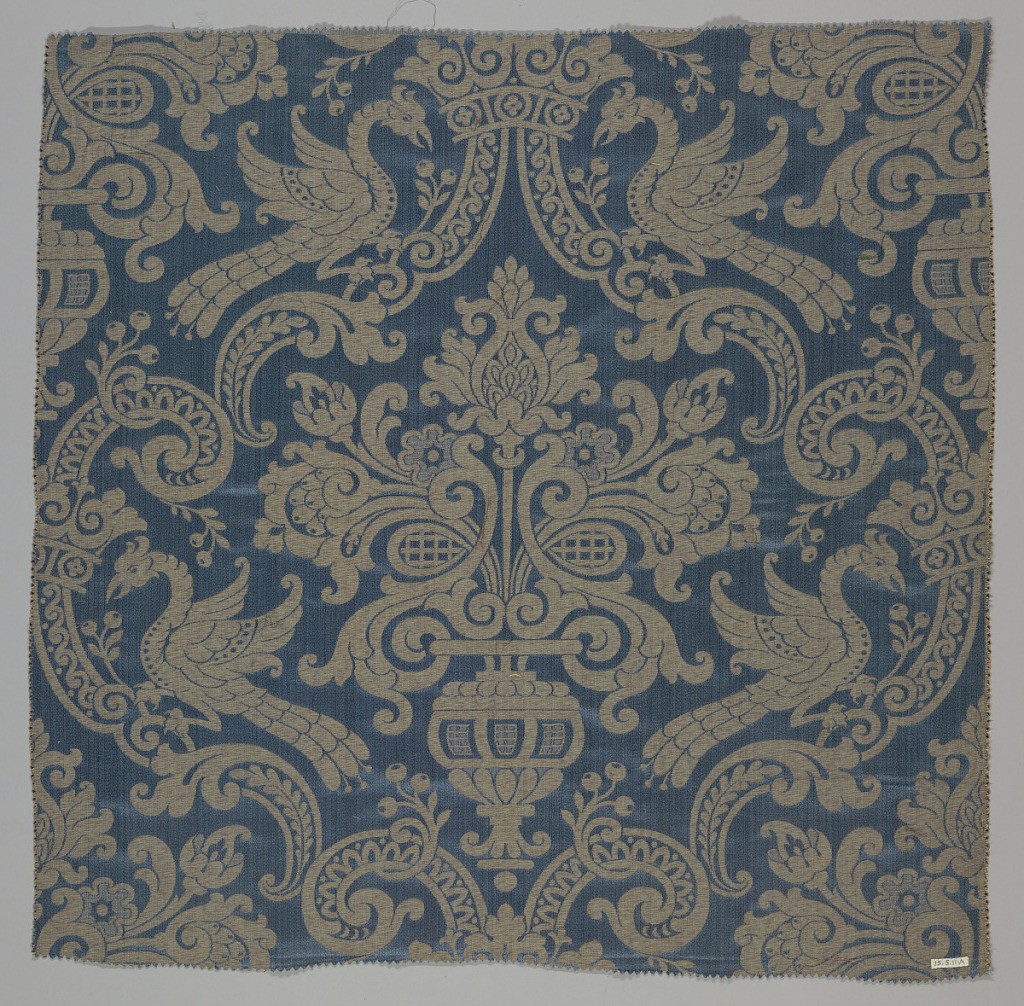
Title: Textile
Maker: Cheney Brothers, South Manchester, Connecticut, USA
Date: ca. 1915
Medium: silk Technique: compound satin weave
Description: Dark blue and beige reproduction textile inspired by a sixteenth century example in the Cooper Union Museum collection. Design has a large-scale symmetrical design of a flower-filled urn surrounded by scrolling bands with perching peacocks. Warp threads vary slightly in tone to simulate the appearance of a historical textile.